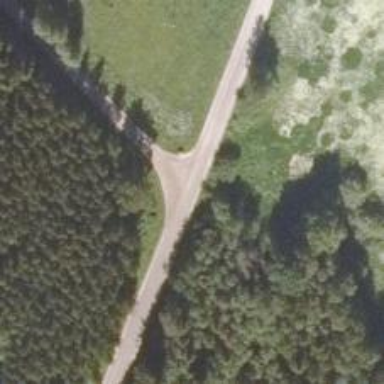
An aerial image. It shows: Tertiary road.